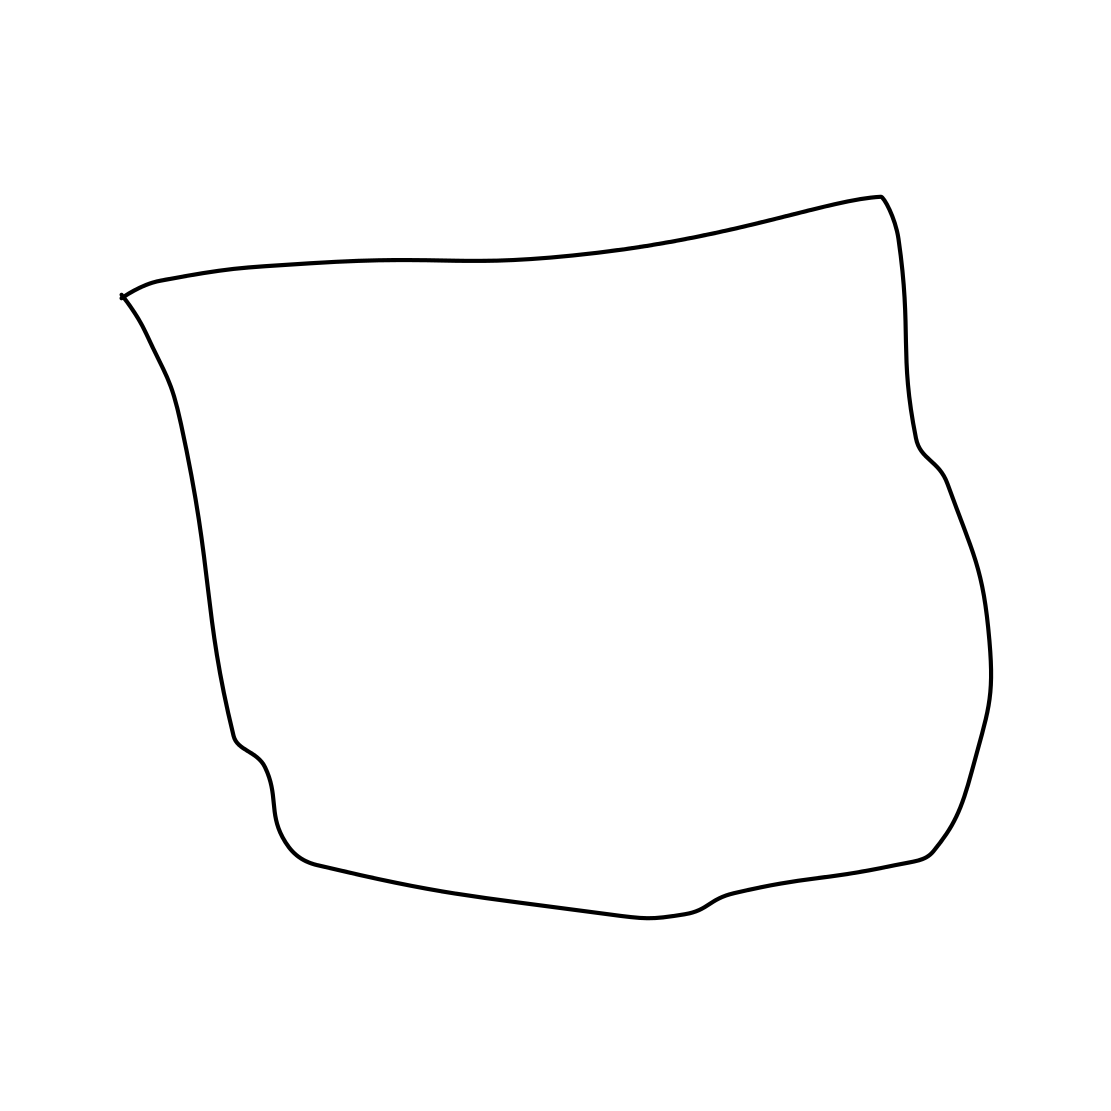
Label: bread